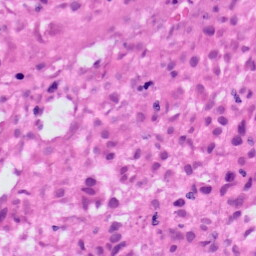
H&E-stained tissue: Skin